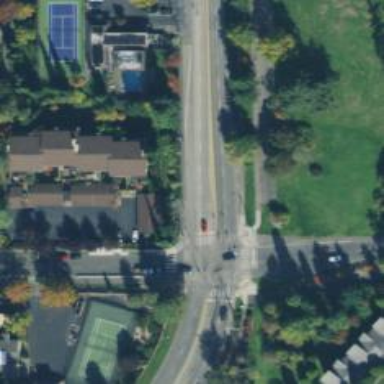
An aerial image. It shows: Secondary road.